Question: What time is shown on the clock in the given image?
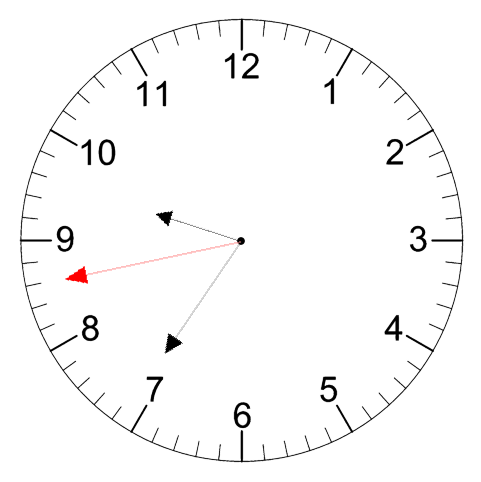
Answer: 09:35:43